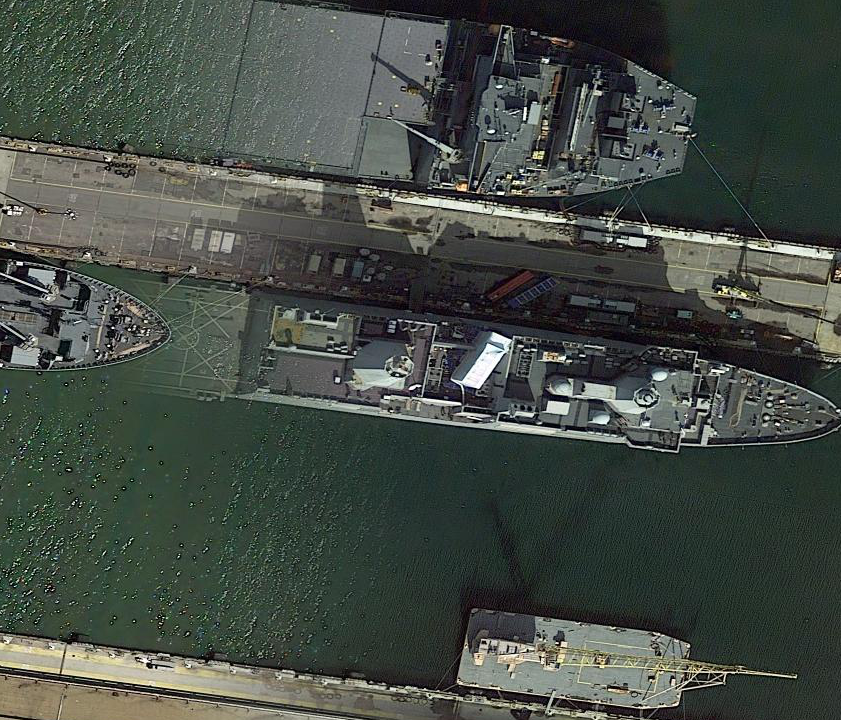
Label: combat